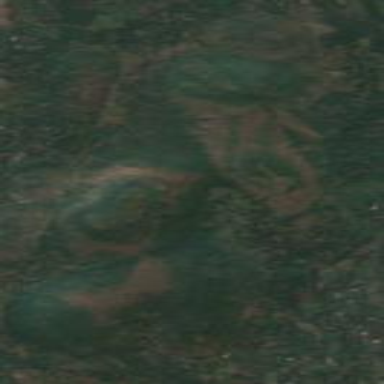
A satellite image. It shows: Forest area.